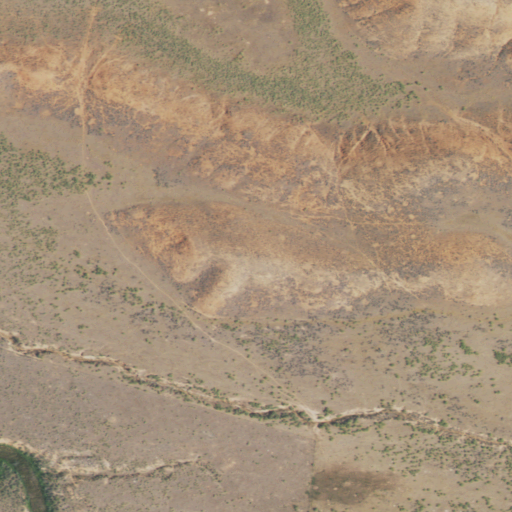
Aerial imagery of depression(s) in Wyoming named Red Basin containing shrub and grassland